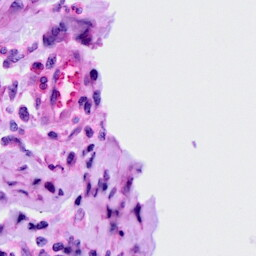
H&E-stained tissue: Cervix